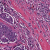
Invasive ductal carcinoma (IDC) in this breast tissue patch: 0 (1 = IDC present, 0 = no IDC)